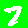
Digit: 7